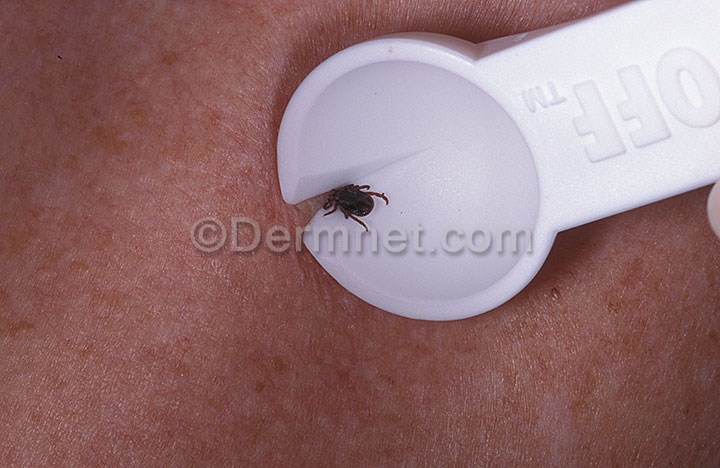
Disease: Scabies Lyme Disease and other Infestations and Bites